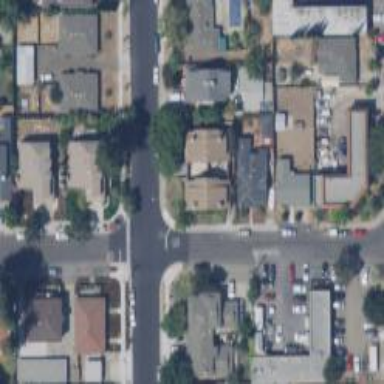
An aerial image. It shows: Residential road with sidewalk on the left side.